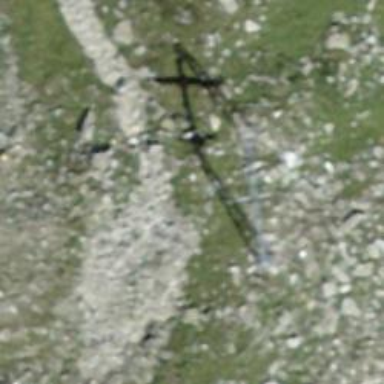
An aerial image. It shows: Pylon used for aerialway.